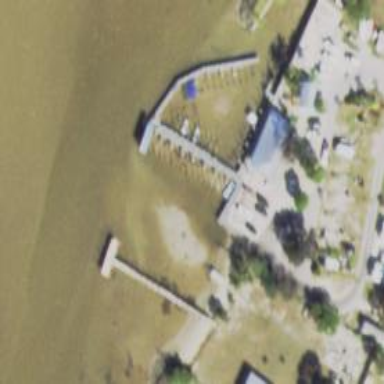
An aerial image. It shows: Slipway on leisure land.